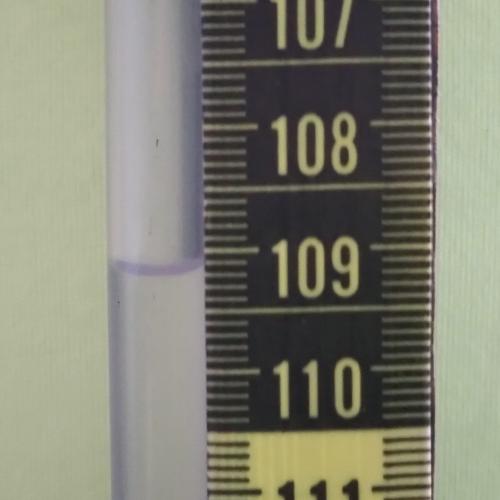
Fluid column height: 109.2 cm